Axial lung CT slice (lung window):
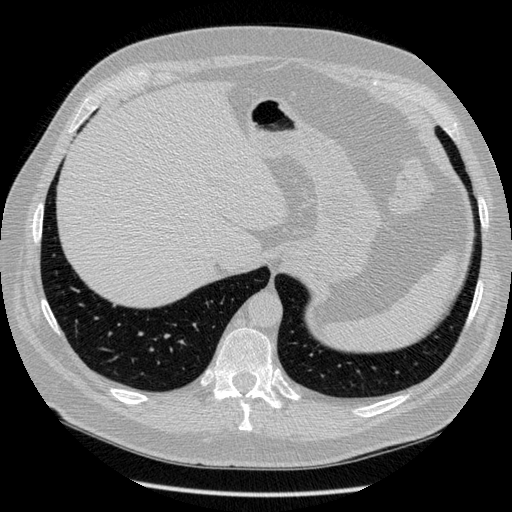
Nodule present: no